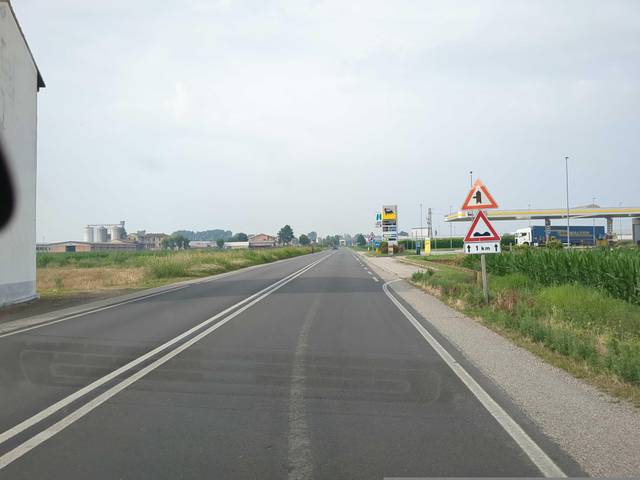
Region: Italy
Coordinates: 45.162, 8.46